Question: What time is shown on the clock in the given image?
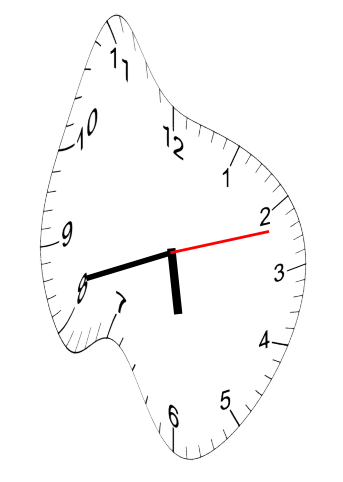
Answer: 05:42:12